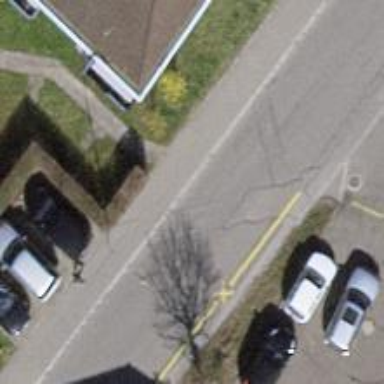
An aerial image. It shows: Residential road with asphalt surface. There is separate sidewalk and cycle track on the left.